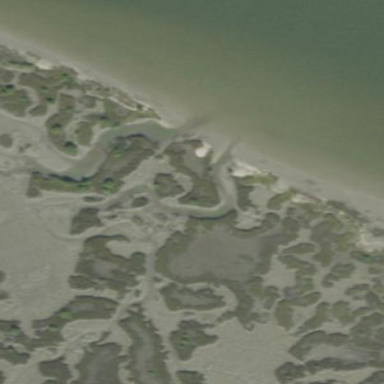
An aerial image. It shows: Saltmarsh wetland area.